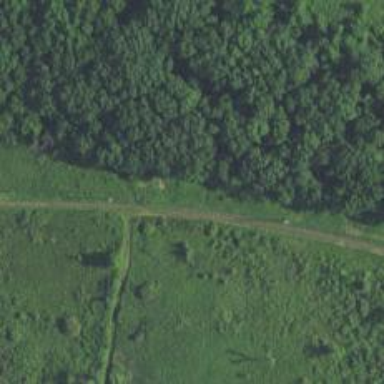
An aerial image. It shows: Abandoned railway.